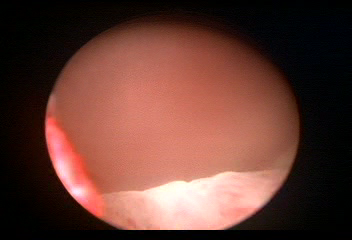
Modality: WLC
Class: Normal mucosa
Bladder cancer association: No